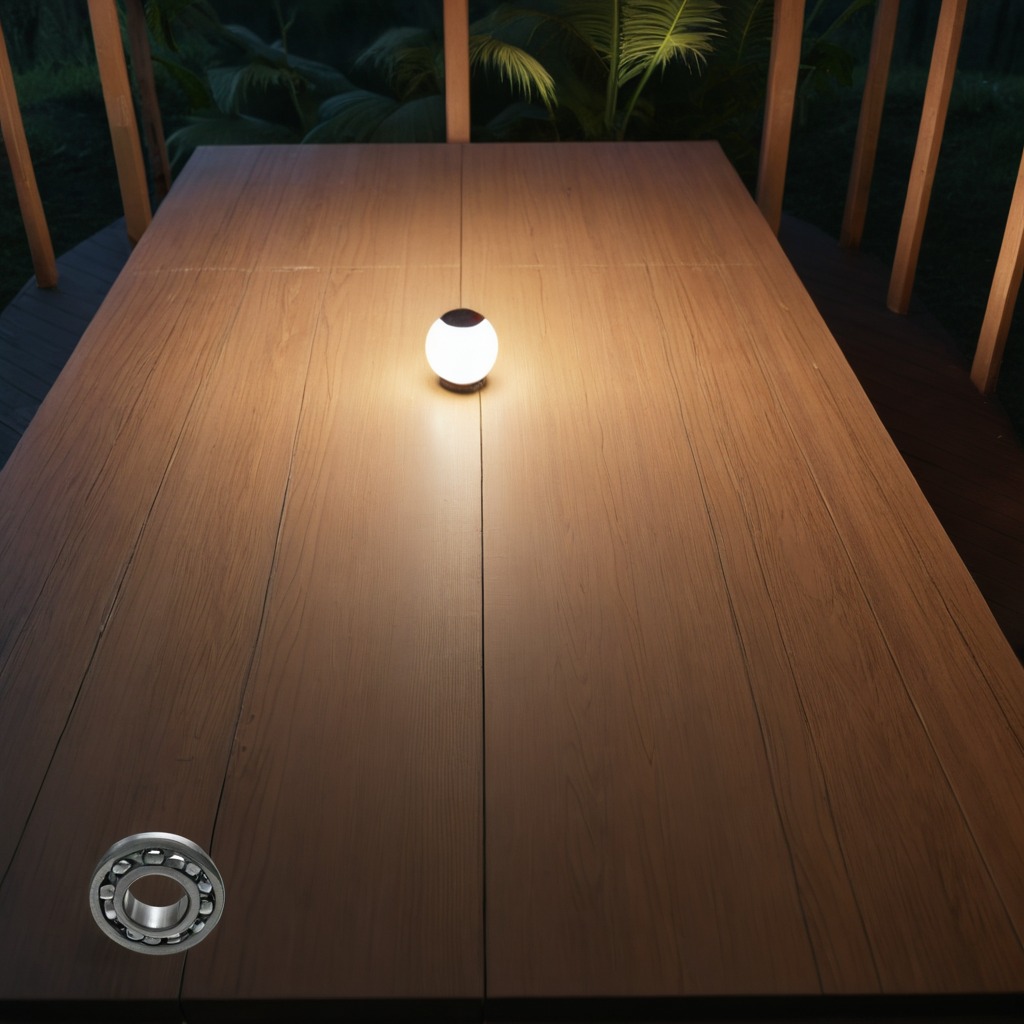
A metal ball bearing is lying on the wooden table.